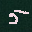
Label: 5